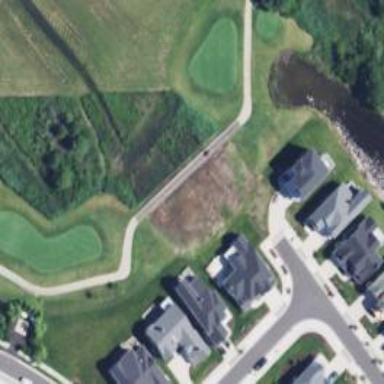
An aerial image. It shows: Path used for both walking and golf.